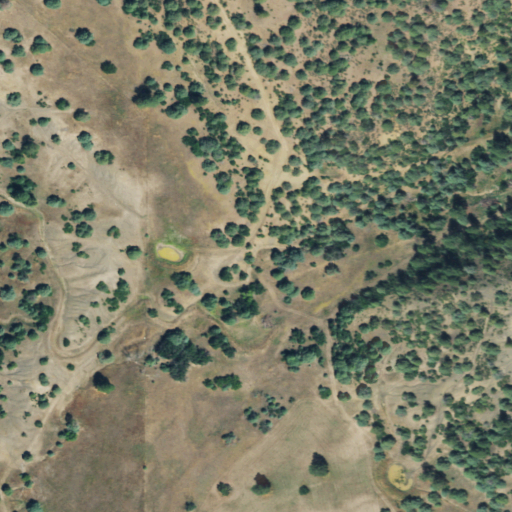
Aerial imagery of valley in Colorado named Lonetree Canyon containing shrub and evergreen forest